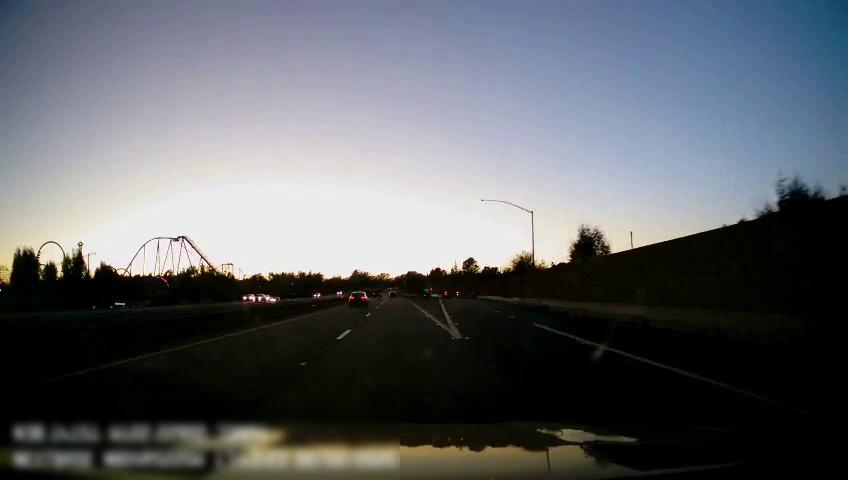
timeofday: Dusk/Dawn/Twilight
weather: Sunny
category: Drivable Space
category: Vehicles | Car
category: Vehicles | Car
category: Lanes | Alternate Lane
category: Lanes | Alternate Lane
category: Lanes | Current Lane
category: Lanes | Alternate Lane
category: Lanes | Alternate Lane